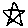
Label: star